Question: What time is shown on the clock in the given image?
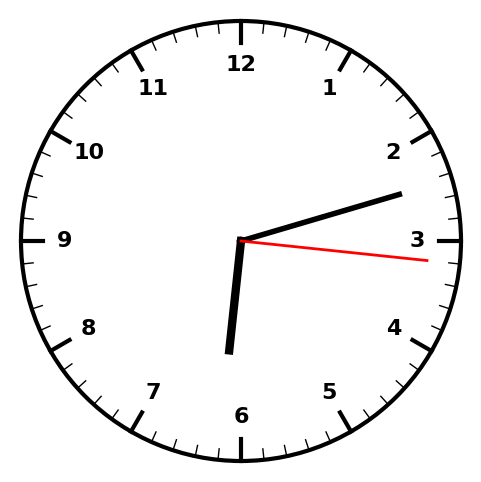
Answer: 06:12:16